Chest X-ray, AP view. Patient: 35 years old, sex M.
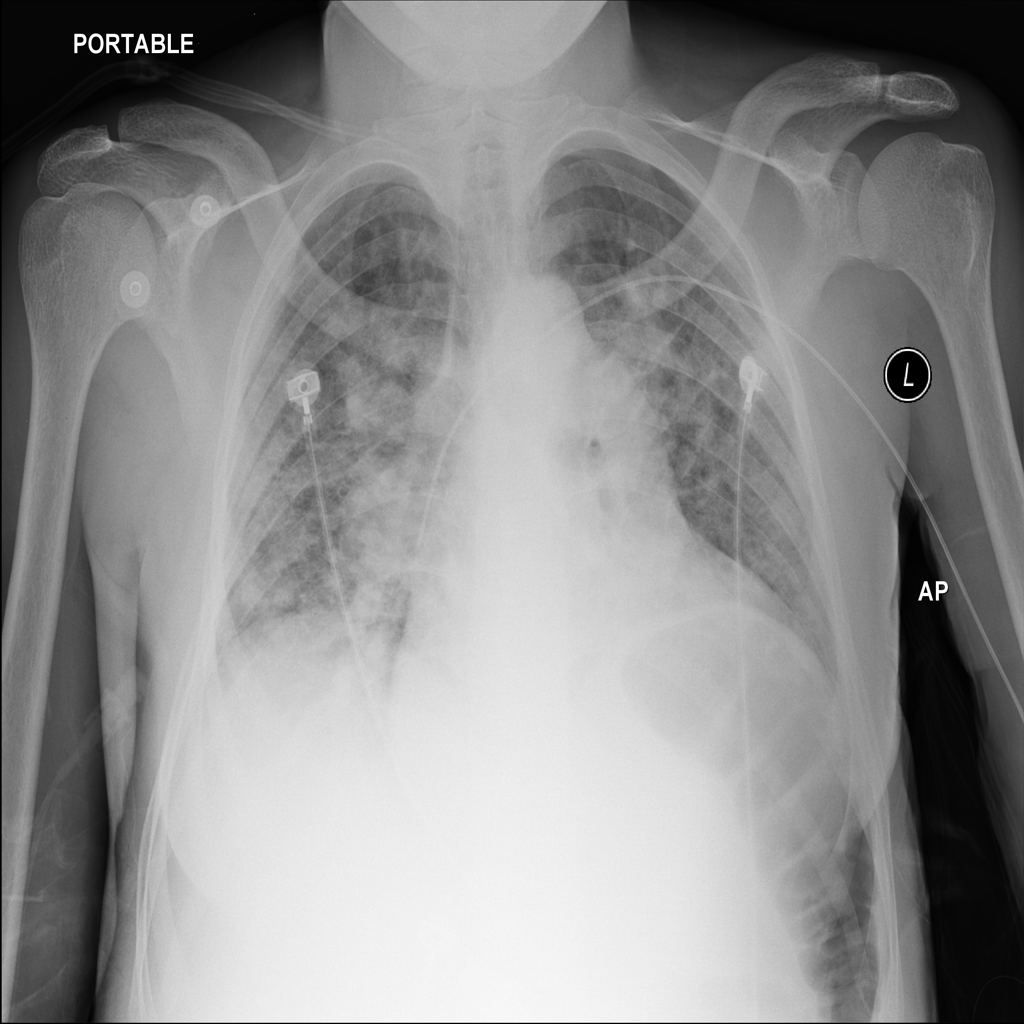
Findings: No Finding